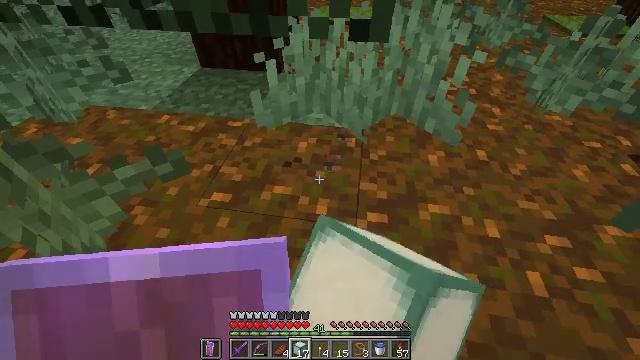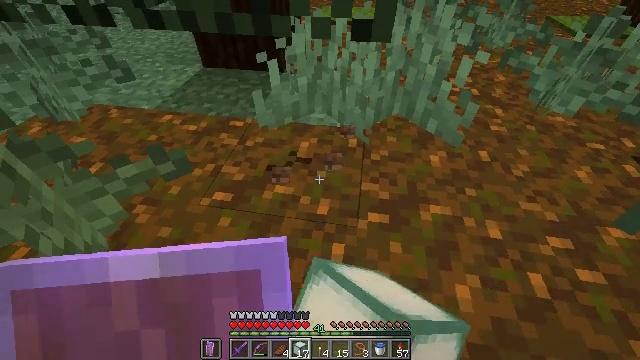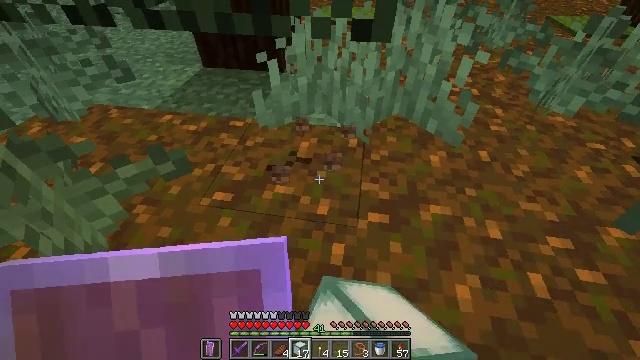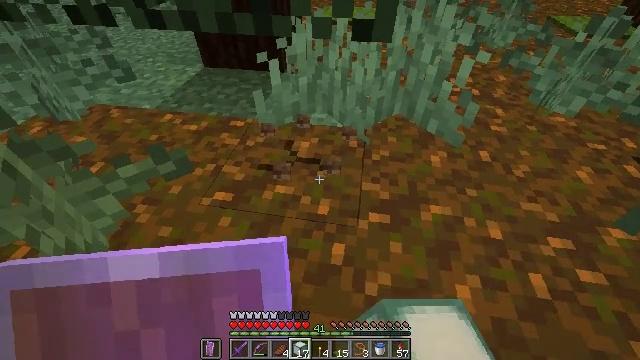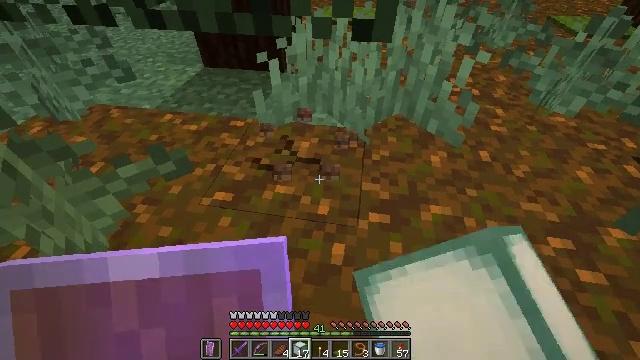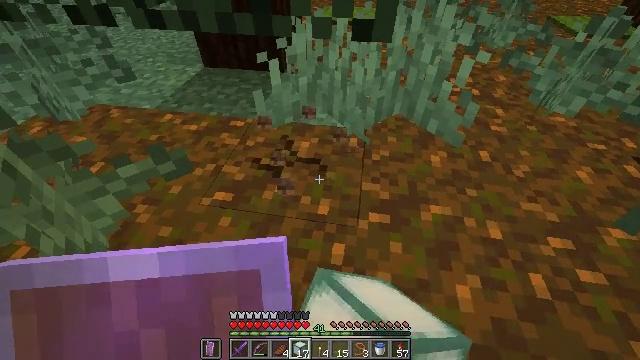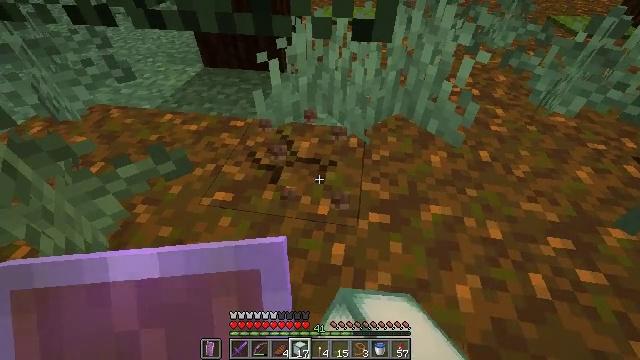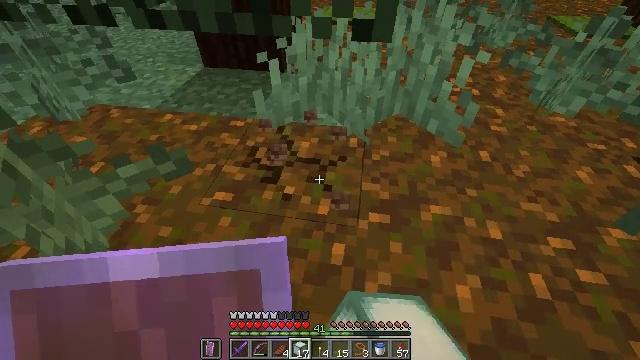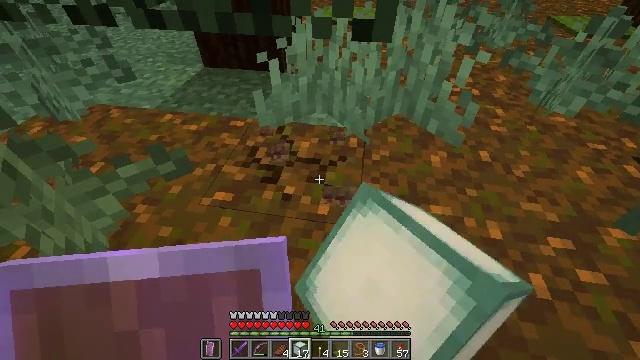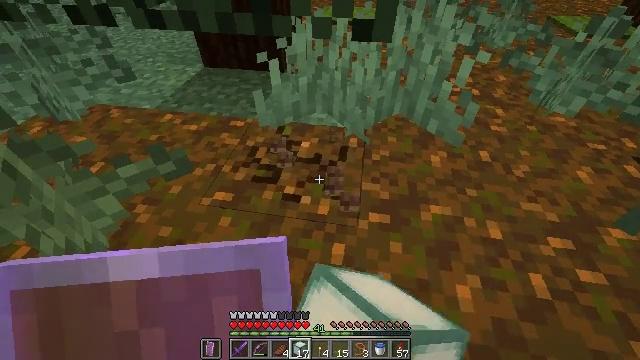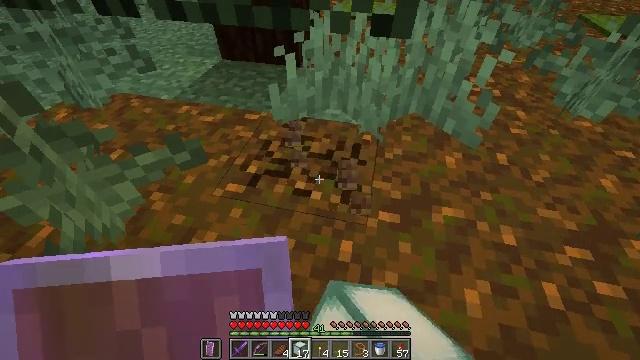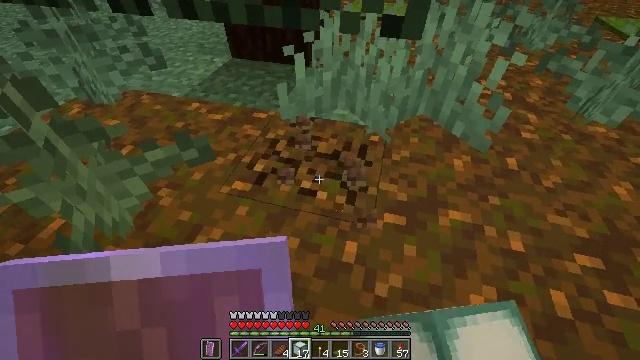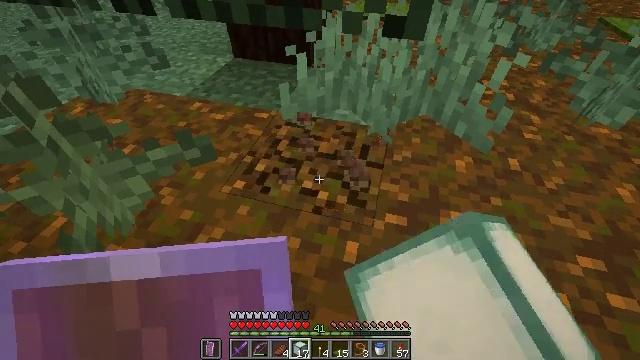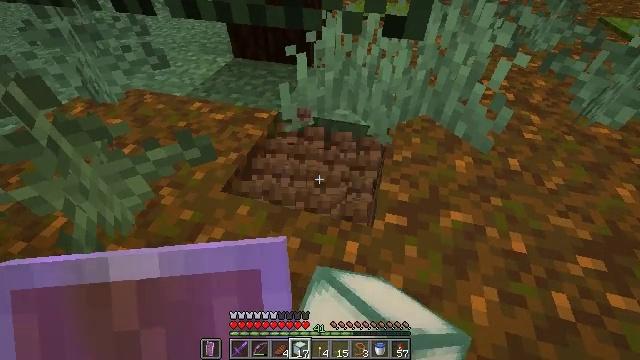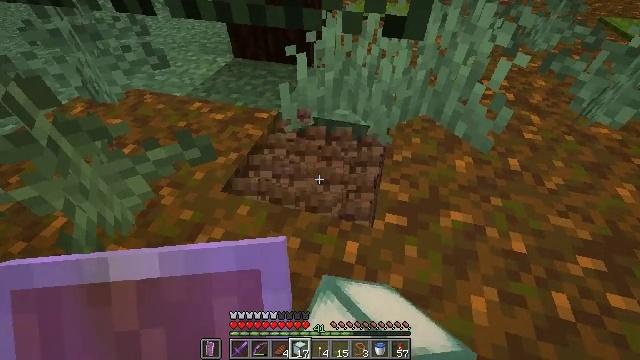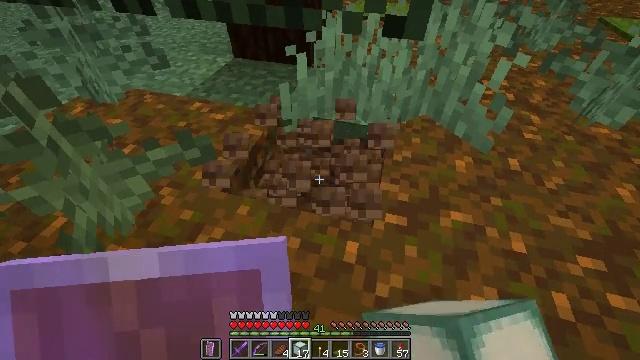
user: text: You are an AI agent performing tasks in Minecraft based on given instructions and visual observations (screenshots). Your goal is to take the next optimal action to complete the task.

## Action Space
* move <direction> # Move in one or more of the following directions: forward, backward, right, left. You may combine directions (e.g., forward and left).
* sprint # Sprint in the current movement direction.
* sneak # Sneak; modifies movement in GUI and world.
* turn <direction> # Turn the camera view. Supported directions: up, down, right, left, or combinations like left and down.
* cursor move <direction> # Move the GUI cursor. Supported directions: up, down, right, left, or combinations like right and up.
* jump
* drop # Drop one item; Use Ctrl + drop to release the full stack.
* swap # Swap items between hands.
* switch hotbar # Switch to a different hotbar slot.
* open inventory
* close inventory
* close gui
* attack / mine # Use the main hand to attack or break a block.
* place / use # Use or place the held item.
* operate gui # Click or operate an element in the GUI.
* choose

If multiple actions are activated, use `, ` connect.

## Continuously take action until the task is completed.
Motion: motion action
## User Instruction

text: Break the podzol in a taiga biome.
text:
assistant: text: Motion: sneak, attack / mine
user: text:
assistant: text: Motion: sneak, attack / mine
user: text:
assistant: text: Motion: sneak, attack / mine
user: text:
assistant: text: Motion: sneak, attack / mine
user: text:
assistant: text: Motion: sneak, attack / mine
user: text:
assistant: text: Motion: sneak, attack / mine
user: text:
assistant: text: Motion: sneak, attack / mine
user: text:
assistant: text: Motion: sneak, attack / mine
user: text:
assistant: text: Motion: sneak, attack / mine
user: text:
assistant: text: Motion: sneak, turn left, attack / mine
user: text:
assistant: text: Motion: sneak, turn left, attack / mine
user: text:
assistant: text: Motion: sneak, attack / mine
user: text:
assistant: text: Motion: sneak, attack / mine
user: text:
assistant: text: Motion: sneak, attack / mine
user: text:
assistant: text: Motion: sneak, attack / mine
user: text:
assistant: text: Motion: sneak, attack / mine
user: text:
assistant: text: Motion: sneak, attack / mine
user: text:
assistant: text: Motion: sneak, attack / mine